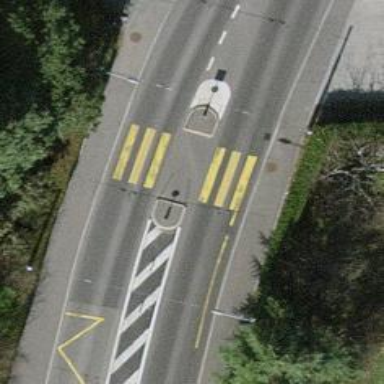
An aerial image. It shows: Marked crossing with pedestrian island.